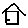
Label: house